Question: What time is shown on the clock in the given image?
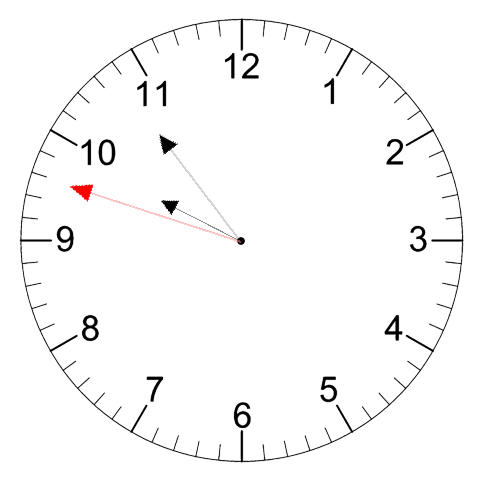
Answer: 09:53:48